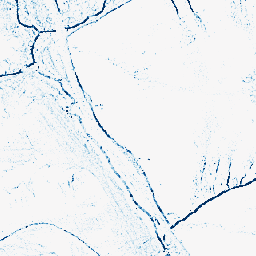
Category: morphological
Decomposition family: morphological_square
Decomposition parameters: operation: closing
size: 3
Upsampling method: nearest
Upsampling parameters: scale: 4
Upsampling scale: 4